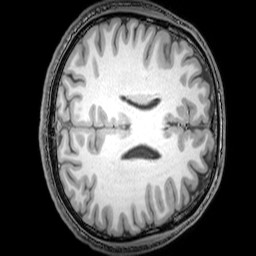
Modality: T1w
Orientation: axial
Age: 24
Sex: male
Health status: healthy
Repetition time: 0.081 s
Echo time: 0.037 s